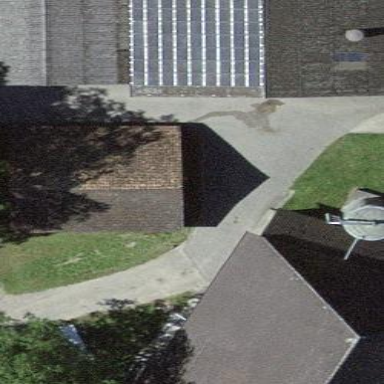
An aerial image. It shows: Rural barn.